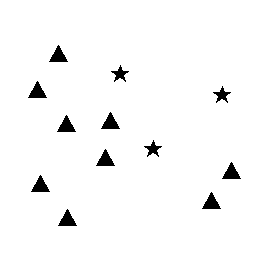
Squares: 0
Triangles: 9
Stars: 3
Total shapes: 12